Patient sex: M
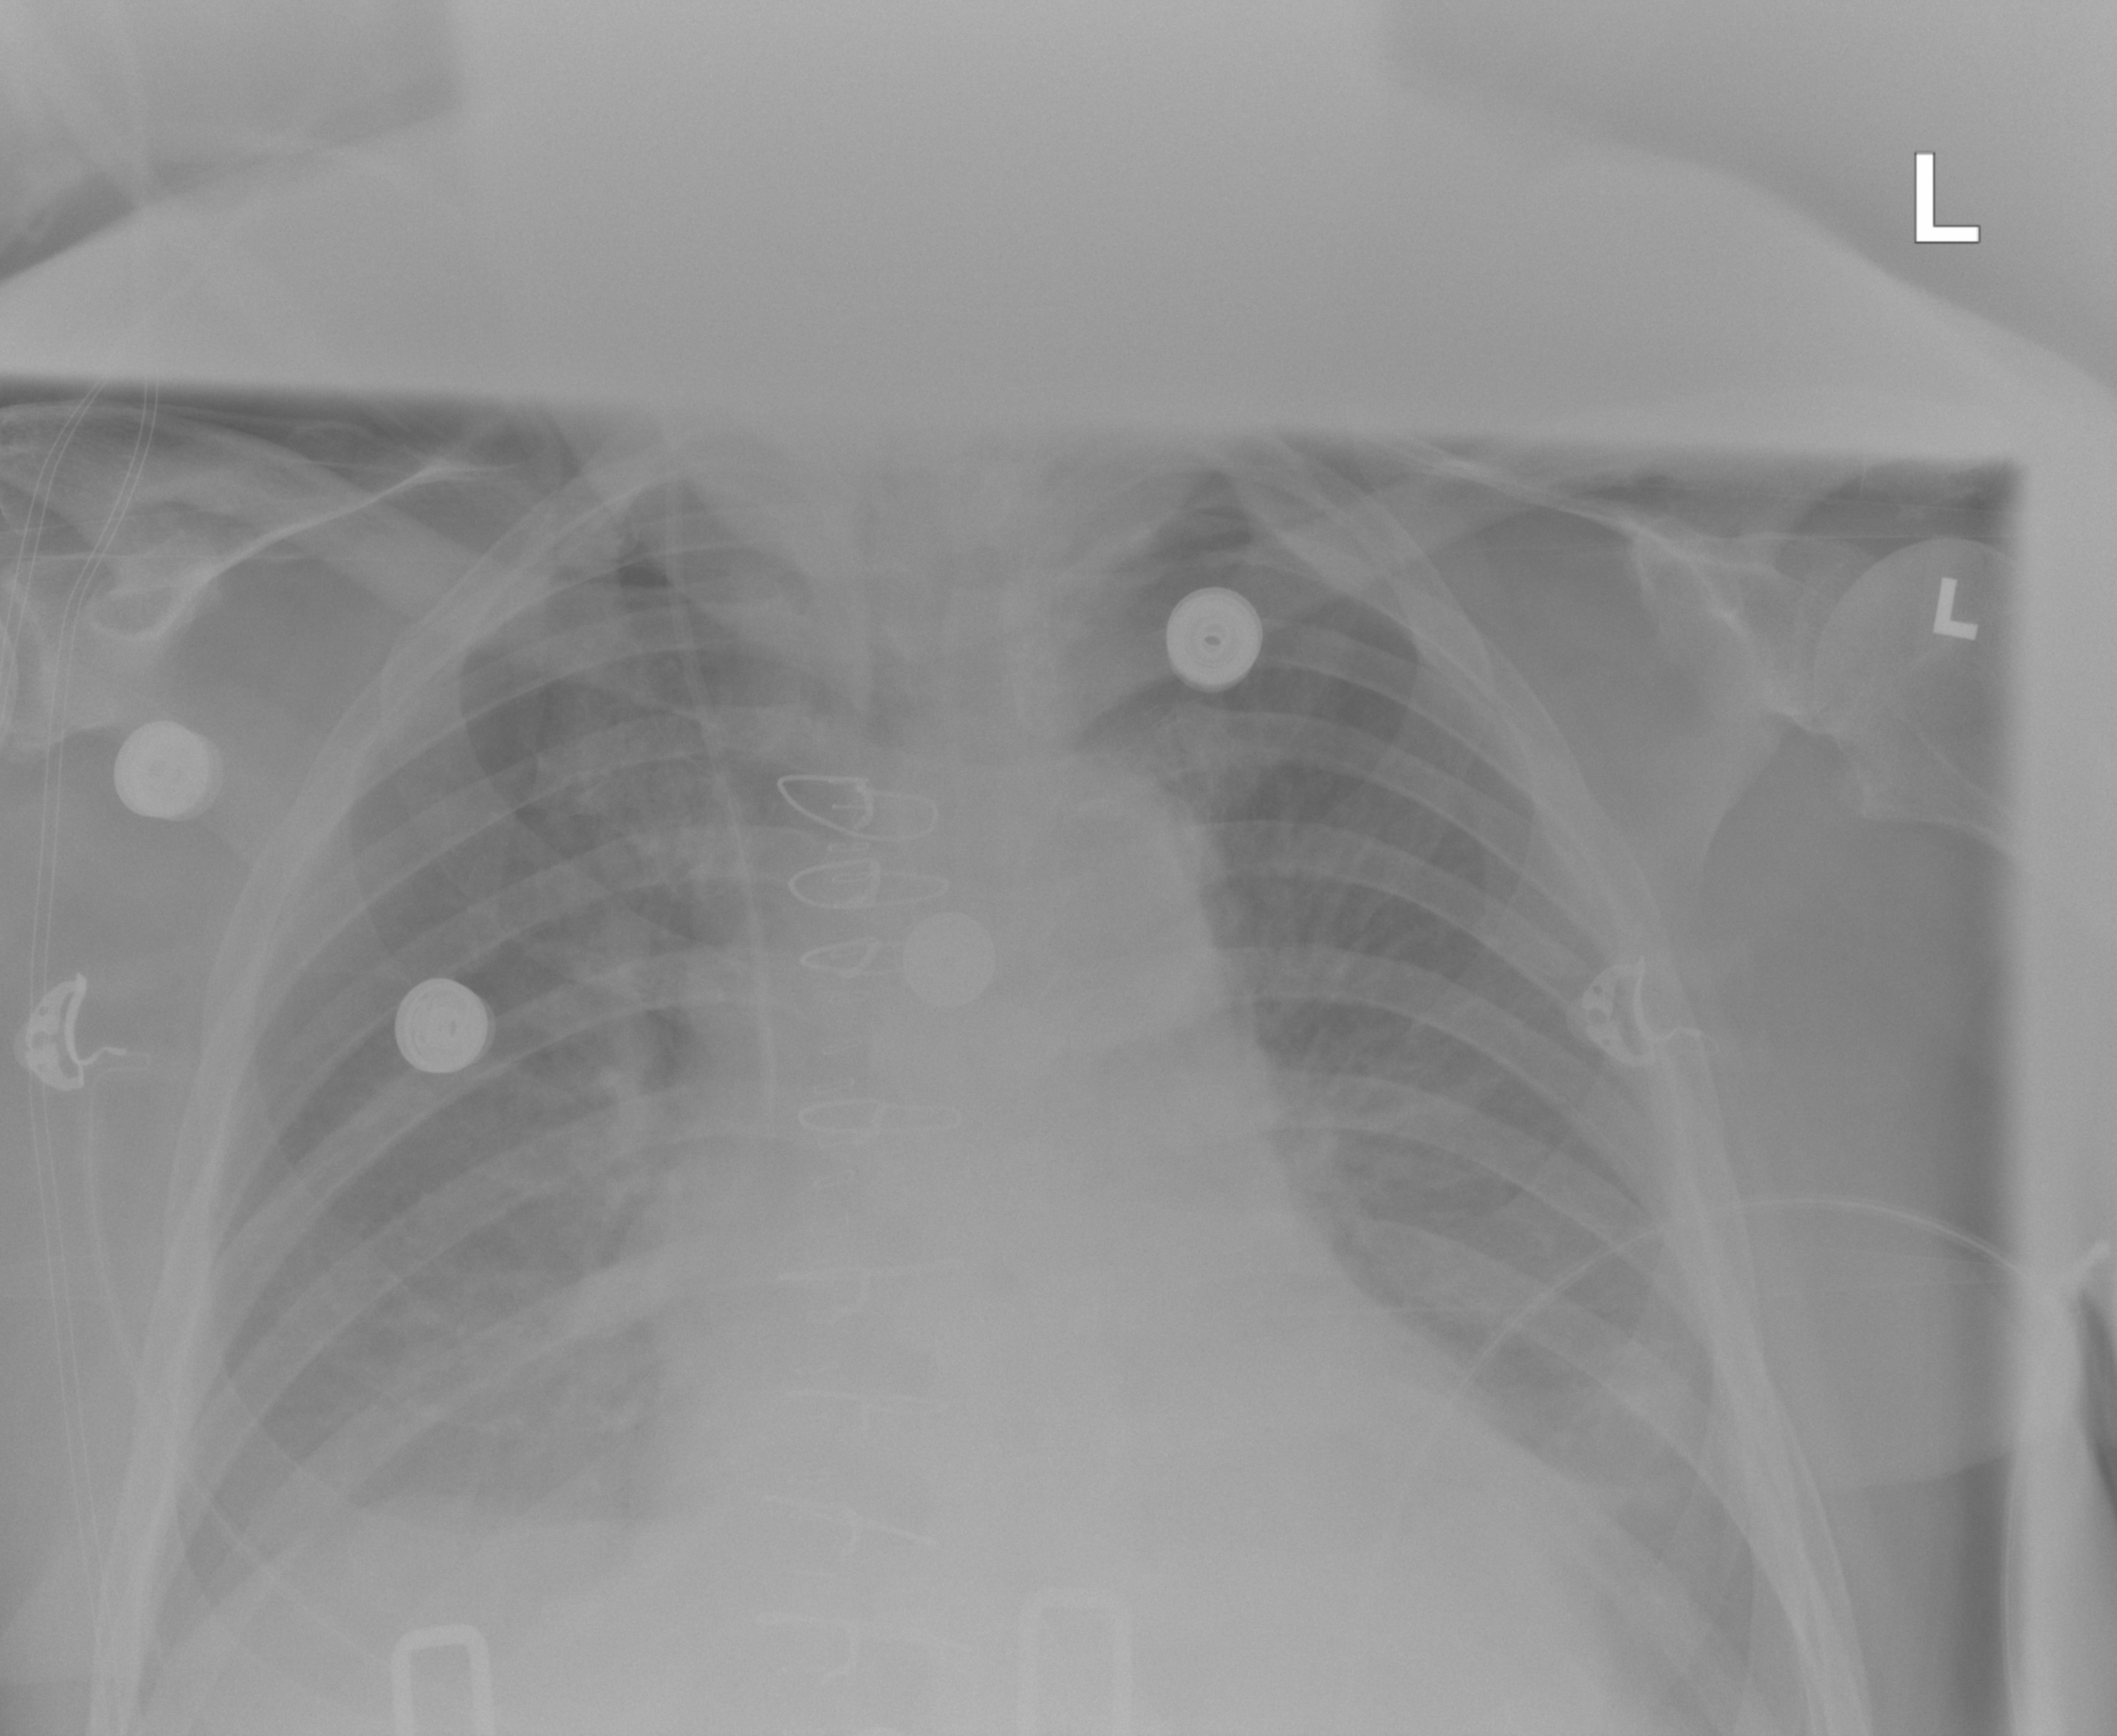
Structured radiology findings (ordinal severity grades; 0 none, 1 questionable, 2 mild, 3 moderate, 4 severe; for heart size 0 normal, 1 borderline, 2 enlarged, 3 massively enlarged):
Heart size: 2
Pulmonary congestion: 2
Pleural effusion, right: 0
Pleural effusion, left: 0
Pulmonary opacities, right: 1
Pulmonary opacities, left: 0
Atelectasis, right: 2
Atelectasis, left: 2